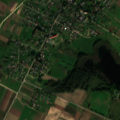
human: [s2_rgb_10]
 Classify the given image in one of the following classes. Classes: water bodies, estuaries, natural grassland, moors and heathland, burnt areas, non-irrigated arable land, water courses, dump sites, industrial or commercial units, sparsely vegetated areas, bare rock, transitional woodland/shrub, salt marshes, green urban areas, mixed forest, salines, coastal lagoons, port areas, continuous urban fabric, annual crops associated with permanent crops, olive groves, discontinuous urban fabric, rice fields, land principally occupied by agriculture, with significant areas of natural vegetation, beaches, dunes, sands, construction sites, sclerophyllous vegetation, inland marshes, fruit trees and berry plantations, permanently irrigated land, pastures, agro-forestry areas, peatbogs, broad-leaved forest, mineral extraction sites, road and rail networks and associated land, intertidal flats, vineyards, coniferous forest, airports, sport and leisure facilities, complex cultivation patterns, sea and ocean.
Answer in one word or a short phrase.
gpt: discontinuous urban fabric, non-irrigated arable land, pastures, complex cultivation patterns, land principally occupied by agriculture, with significant areas of natural vegetation, water bodies